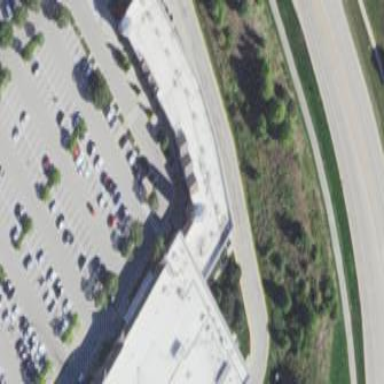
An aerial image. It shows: Retail building.